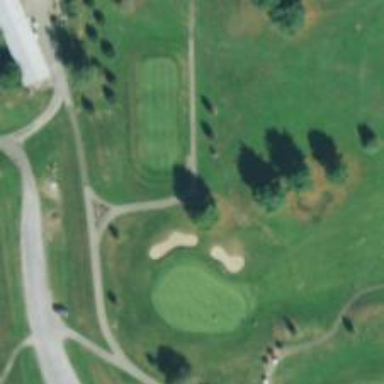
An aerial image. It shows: Path for both roads and golfers.